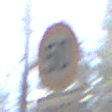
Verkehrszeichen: Geschwindigkeit50
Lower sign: LaengeEinerStrecke3
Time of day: MorningAfternoon
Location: Outdoor (Nature)
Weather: Clear
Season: Winter
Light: Natural